Field crop: tomato
Growth stage: 1
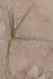
Species: cyperus